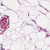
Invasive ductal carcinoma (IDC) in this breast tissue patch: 0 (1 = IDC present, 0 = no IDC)